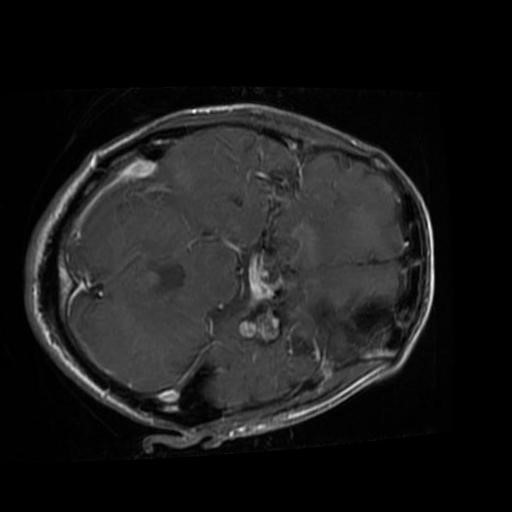
Label: brain_glioma